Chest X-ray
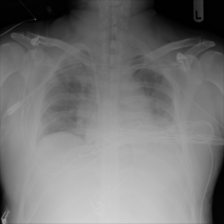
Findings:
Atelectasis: negative
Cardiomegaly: negative
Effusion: negative
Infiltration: negative
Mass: negative
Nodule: negative
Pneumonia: negative
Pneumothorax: negative
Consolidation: negative
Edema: negative
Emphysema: negative
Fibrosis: negative
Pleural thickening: negative
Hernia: negative